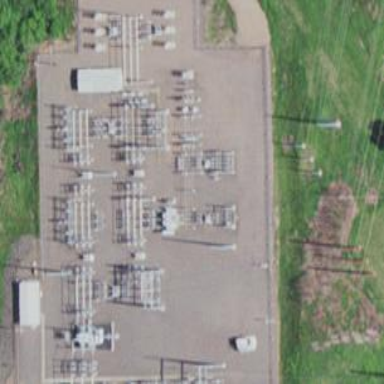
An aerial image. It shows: Switch used for power control.